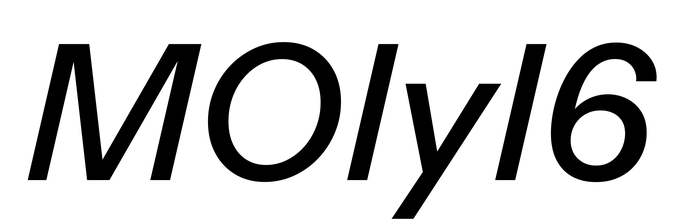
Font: InstrumentSans-Italic_Medium_Italic